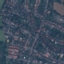
Land use / land cover: Residential